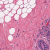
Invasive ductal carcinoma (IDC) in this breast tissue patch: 0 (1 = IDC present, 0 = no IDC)